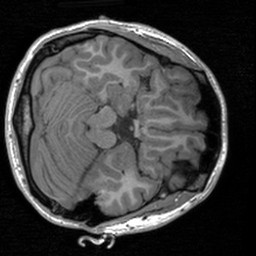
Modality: T1w
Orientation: axial
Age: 22
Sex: male
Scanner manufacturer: siemens
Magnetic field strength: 3 T
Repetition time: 1.9 s
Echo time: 0.00226 s